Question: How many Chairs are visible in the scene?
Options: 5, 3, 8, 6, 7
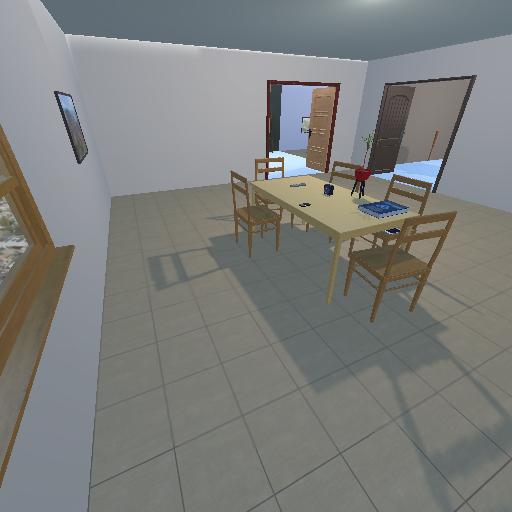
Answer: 5